Question: I am confused about what means the update and delete rule in SQL Server 2008 Management Studio when we define foreign key constraints. I also did not find related help documents (e.g. F1 help).
Here is the screen snapshot. Appreciate if anyone could describe what do they mean and recommend some related documents to read. :-)

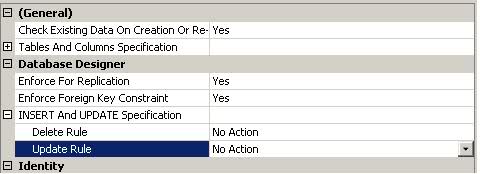
Answer: The foreign key defines a parent - child relationship between two tables. The primary key in the parent table is the foreign key in the up to n child table rows.
Now if that primary key in the parent table gets UPDATE, the UPDATE RULE kicks in. Either all the child rows are also updated, set to NULL or whatever. Best practice however is to have a primary key that NEVER changes (a fixed ID or something), so that's the less important rule.
The more important one is the DELETE rule - what if the parent row is deleted (e.g. the Order is deleted)? You can either also delete all child rows (all the Order line items) with CASCADE DELETE, or you can set their foreign key to NULL (they don't have a parent anymore) - that's totally up to your concrete scenario.
In the Order/order lines scenario, it might be totally useful to delete the order lines when the complete order gets deleted, but you probably don't want to delete a product, just because an order that references it has been deleted - there's no one single CORRECT answer - it depends on your scenario and your app.
Marc